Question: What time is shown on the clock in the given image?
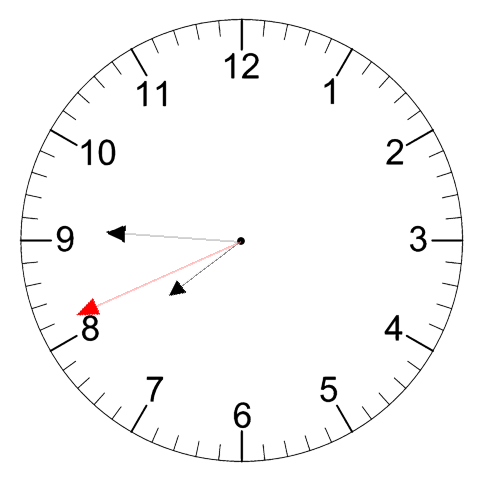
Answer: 07:45:41